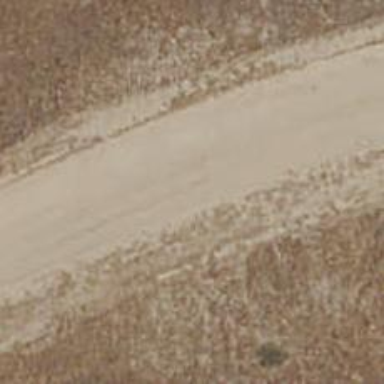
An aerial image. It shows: Track with grade 4 track type.